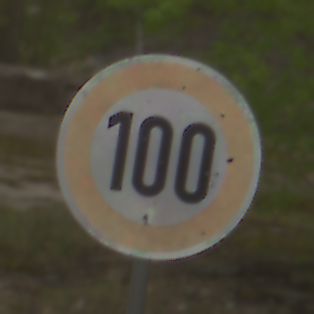
Verkehrszeichen: Geschwindigkeit100
Umgebung: Outdoor, Nature
Tageszeit: MorningAfternoon
Wetter: Overcast
Licht: Natural
Jahreszeit: NotSpecified
Kontrast: LowContrast